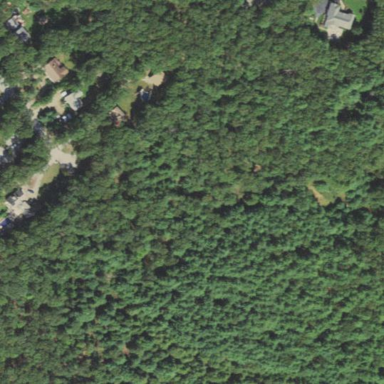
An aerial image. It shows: Woodland with needle-leaved trees.